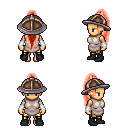
a pixel art fantasy rpg character, female body template, human, tanned skin, white tunic, gold greaves, red extra-long topknot hairstyle, chain helm, white cloth bracers, black shoes, four views (front, back, left, right), 2x2 character sprite sheet, small pixel art, hard edges, no anti-aliasing